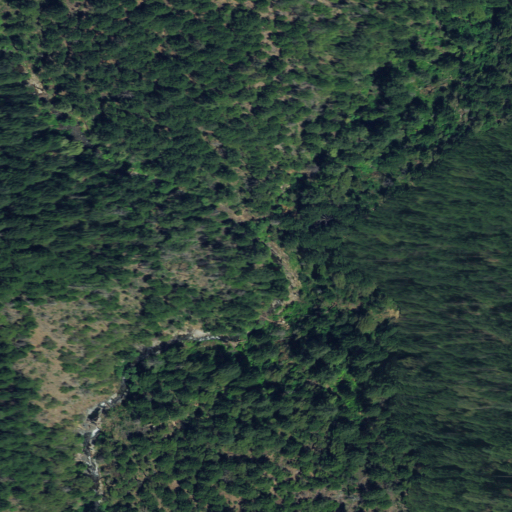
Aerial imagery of valley in California named Water Canyon containing evergreen forest, shrub, and grassland